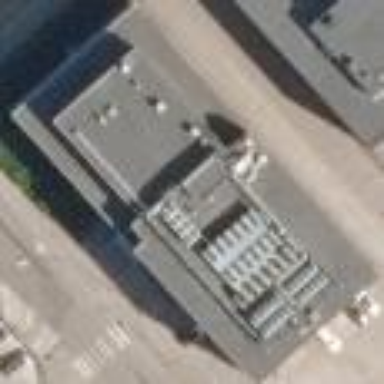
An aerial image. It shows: Part of building.